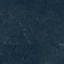
Label: Forest